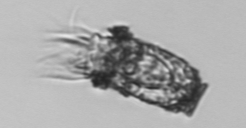
Label: Tintinnopsis